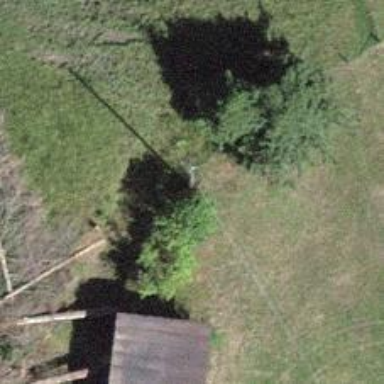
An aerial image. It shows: Utility pole in the area.